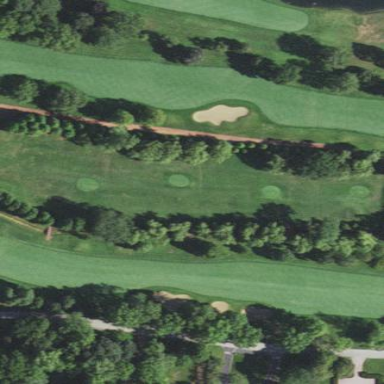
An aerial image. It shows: Grassy area used as driving range for golf.